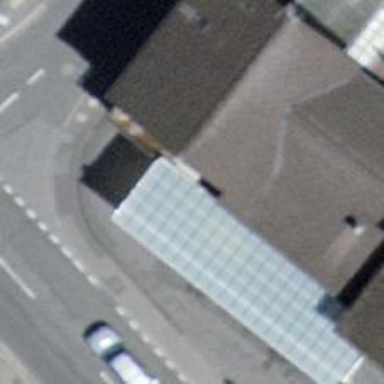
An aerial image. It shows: Kiosk shop.